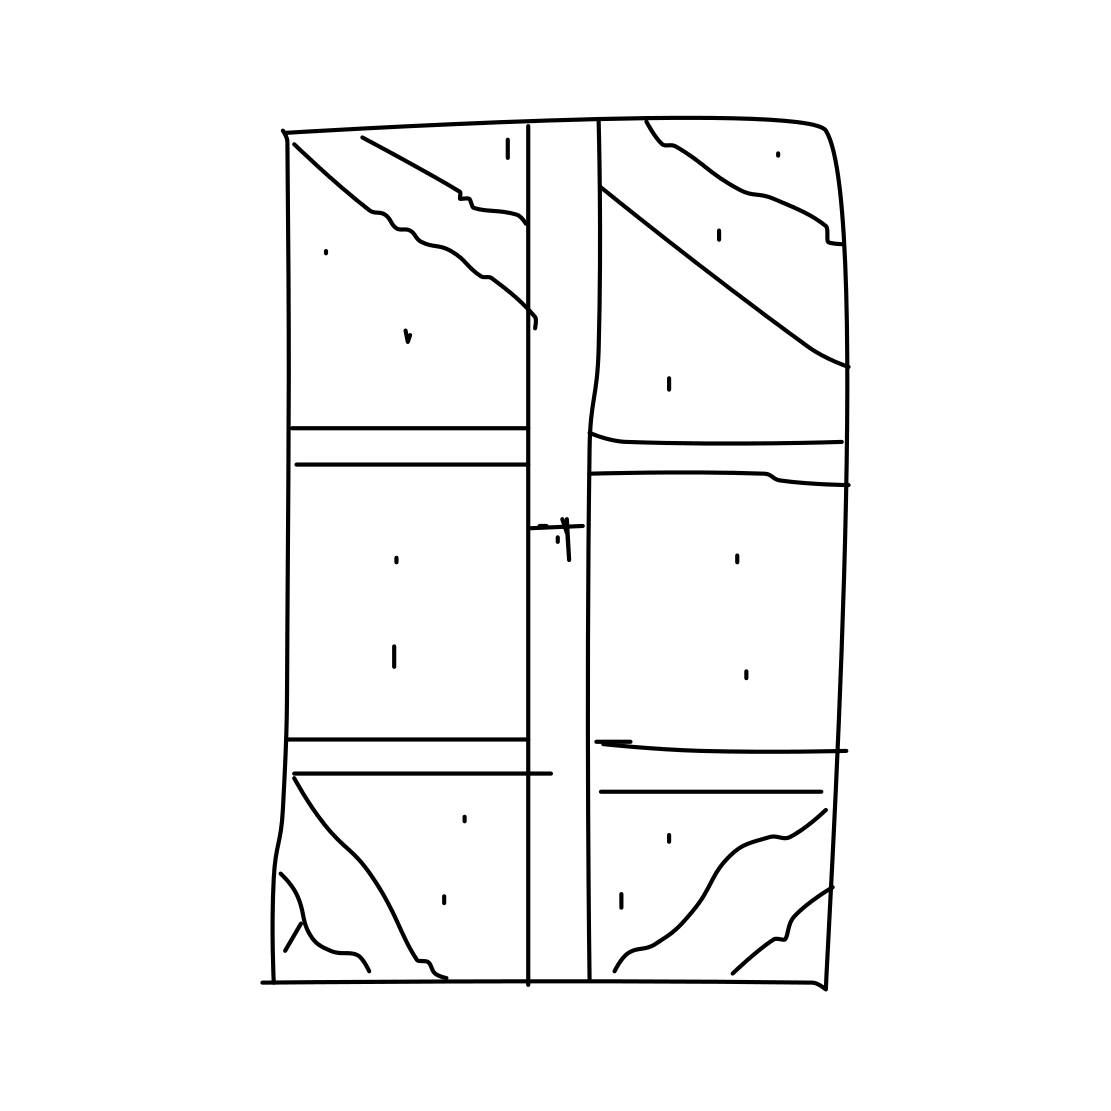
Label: door